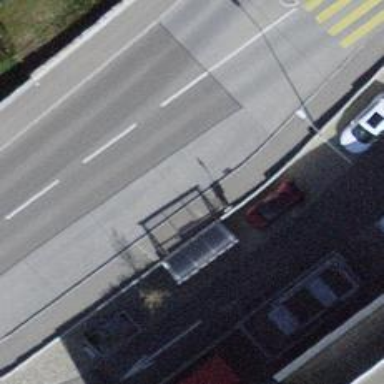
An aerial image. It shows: Platform for public transport with shelter.